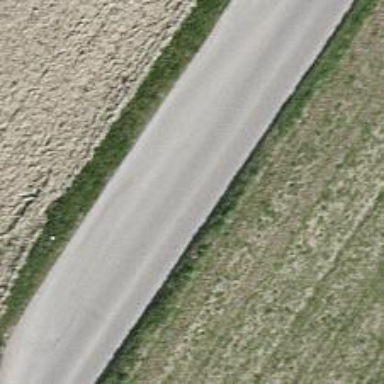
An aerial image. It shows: Passing place on the road.